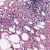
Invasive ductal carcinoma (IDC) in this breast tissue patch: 0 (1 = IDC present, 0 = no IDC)